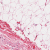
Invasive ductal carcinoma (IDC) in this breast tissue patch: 0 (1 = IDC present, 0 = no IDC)